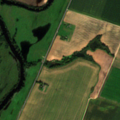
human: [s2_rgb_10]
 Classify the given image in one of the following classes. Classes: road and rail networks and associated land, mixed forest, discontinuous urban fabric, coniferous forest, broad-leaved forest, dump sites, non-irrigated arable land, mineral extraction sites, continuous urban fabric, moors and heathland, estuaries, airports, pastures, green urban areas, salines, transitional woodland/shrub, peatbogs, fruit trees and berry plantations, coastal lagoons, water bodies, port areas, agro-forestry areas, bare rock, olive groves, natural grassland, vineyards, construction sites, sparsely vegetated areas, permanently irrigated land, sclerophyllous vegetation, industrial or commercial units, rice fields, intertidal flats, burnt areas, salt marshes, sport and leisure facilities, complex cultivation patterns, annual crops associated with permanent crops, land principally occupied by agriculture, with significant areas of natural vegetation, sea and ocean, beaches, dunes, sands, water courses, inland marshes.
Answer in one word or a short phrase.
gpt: non-irrigated arable land, pastures, land principally occupied by agriculture, with significant areas of natural vegetation